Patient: sex F, age 57
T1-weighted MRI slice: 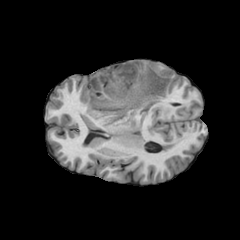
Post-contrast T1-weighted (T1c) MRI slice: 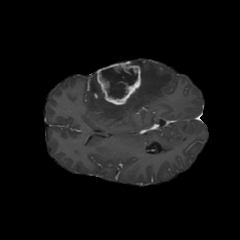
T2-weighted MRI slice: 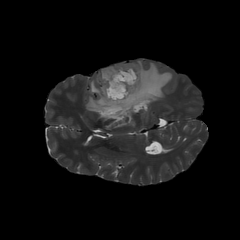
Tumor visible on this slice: yes
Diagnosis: Glioblastoma, IDH-wildtype
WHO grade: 4